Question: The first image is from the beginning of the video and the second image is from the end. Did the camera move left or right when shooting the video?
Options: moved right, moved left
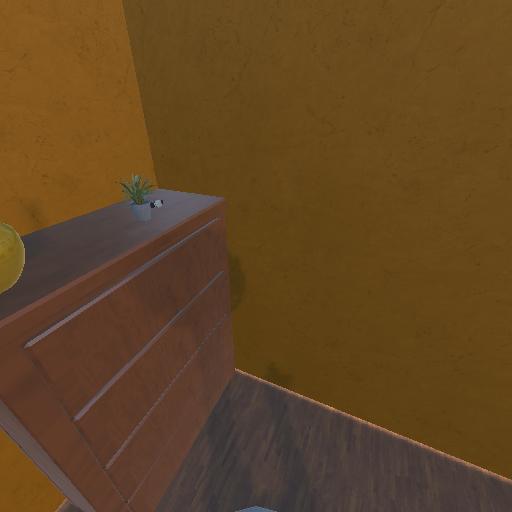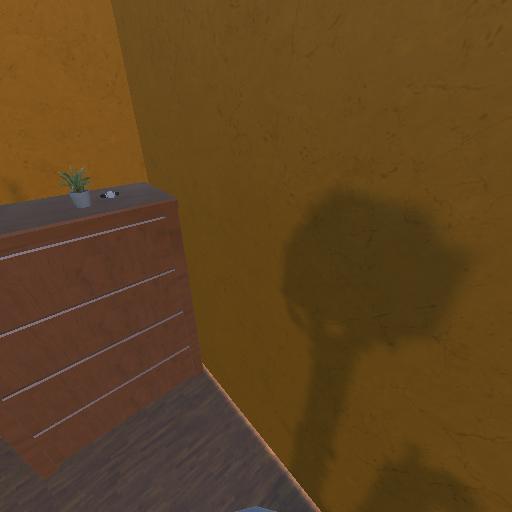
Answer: moved right